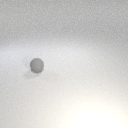
small gray rubber sphere